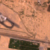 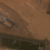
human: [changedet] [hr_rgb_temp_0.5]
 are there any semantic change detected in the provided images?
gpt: The garden near the airport was expanded.